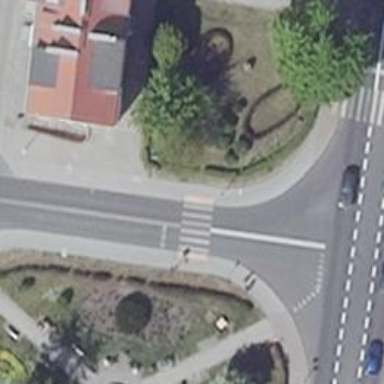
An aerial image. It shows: Road crossing with traffic signals.